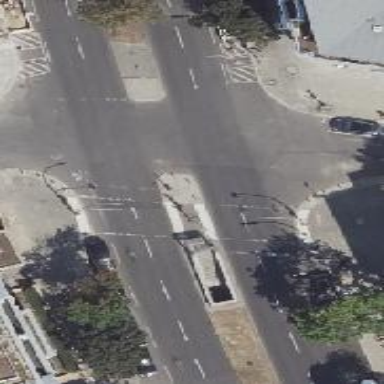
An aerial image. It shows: Subway entrance.